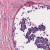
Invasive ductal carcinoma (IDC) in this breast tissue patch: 0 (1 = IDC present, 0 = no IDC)